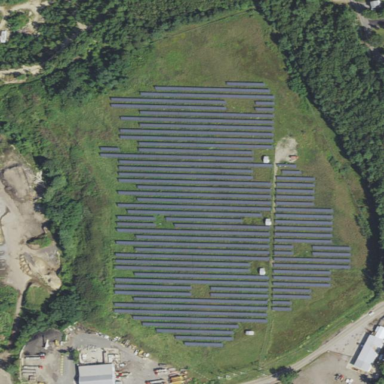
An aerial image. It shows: Solar power plant utilizing photovoltaic technology.